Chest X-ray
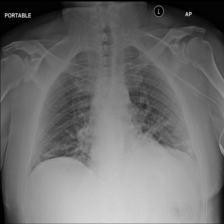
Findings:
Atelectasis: negative
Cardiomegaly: negative
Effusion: negative
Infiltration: negative
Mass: negative
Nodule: negative
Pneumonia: negative
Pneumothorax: negative
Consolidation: negative
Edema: negative
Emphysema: negative
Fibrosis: negative
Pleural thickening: negative
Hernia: negative